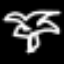
Label: palm tree